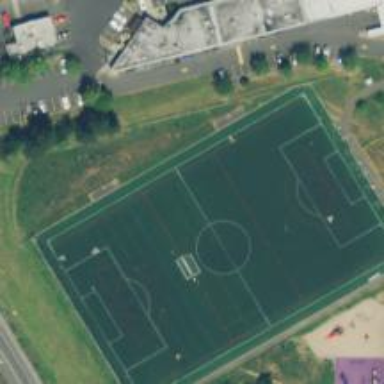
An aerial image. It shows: Artificial turf soccer pitch for leisure sports.